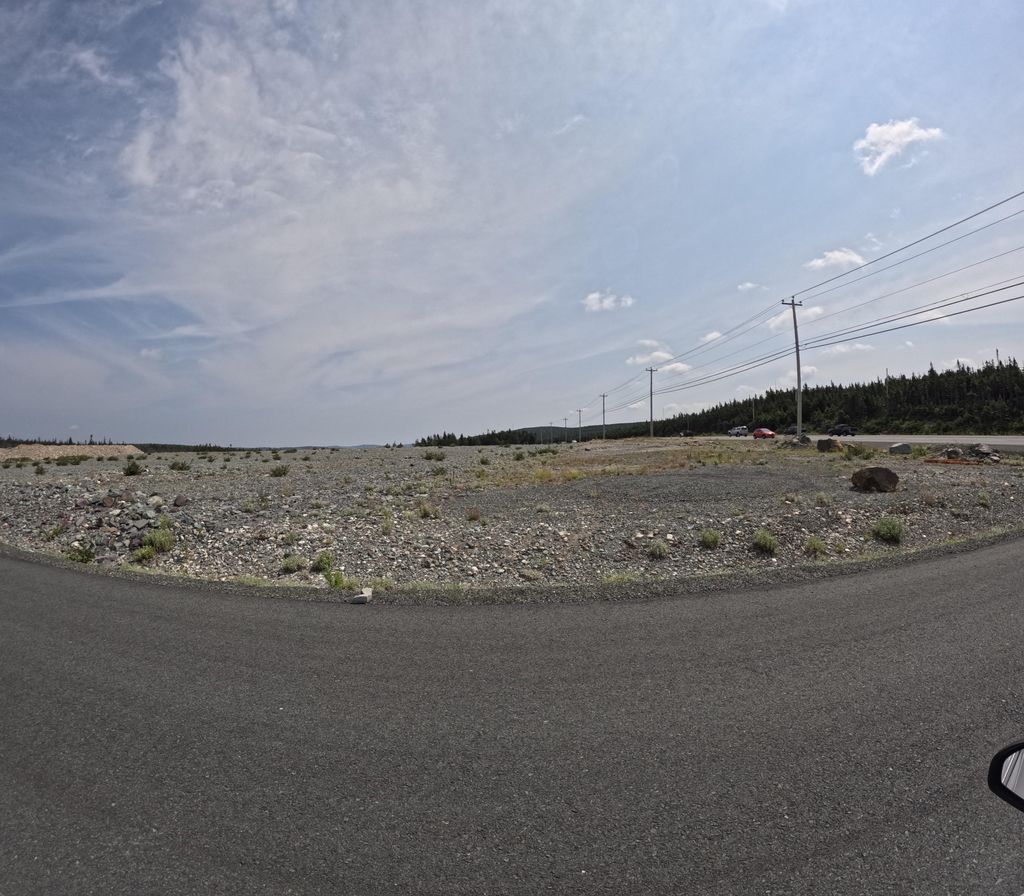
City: st_johns